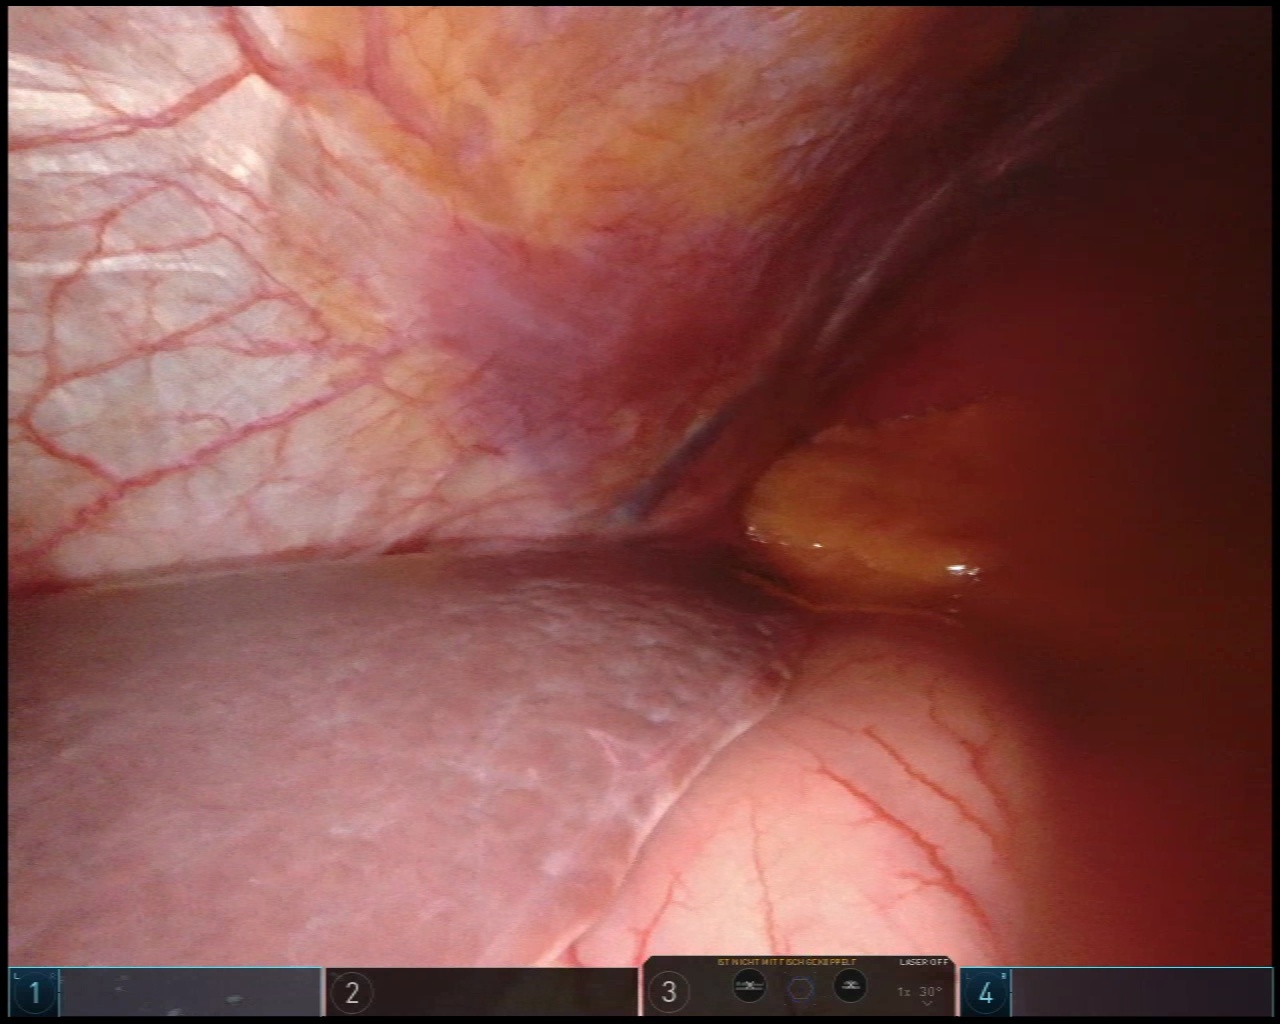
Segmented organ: liver
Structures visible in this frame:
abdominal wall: yes
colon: no
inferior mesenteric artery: no
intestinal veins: no
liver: yes
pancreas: no
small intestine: no
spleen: no
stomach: yes
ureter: no
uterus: no
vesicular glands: no